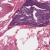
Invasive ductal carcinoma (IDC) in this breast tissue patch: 0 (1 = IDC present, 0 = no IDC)